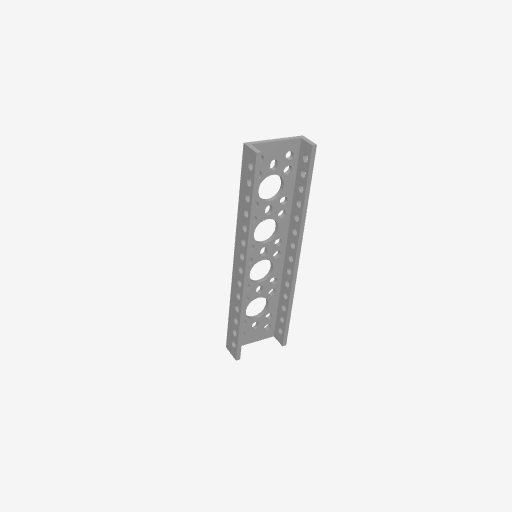
Part: MiniLowSideUChannel4H